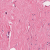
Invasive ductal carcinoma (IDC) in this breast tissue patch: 0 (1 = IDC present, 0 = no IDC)